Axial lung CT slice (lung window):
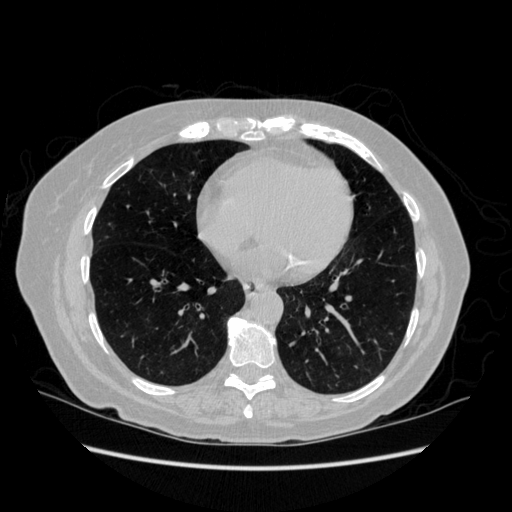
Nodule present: no